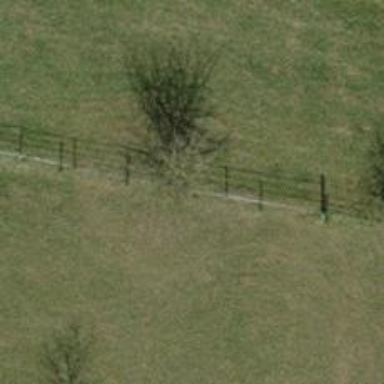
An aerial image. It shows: Needle-leaved tree in its natural environment.